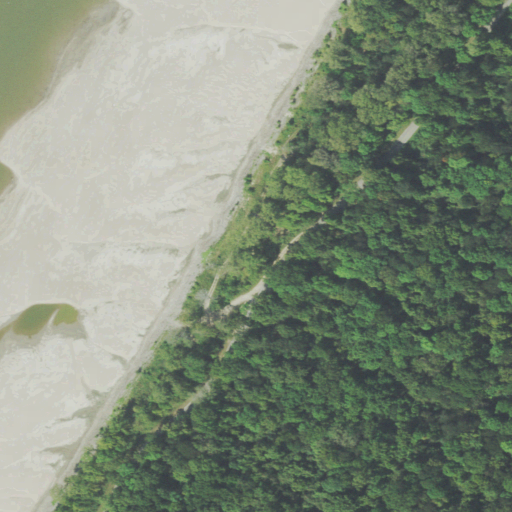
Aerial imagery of levee in Tennessee named Shelby Forest Revetment containing woody wetlands, open water, open development, herbaceous wetlands, low intensity development, and medium intensity development